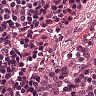
Metastatic tissue present: no